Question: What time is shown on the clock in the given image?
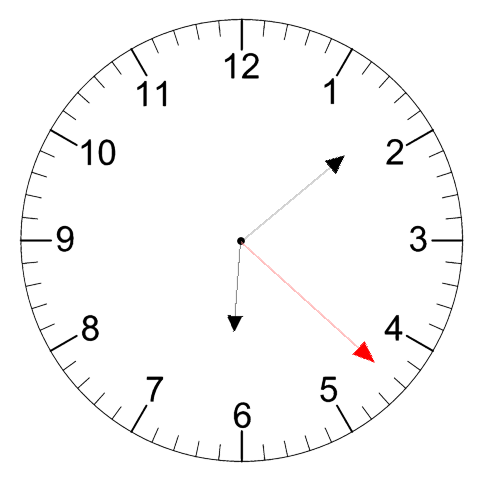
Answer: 06:08:22